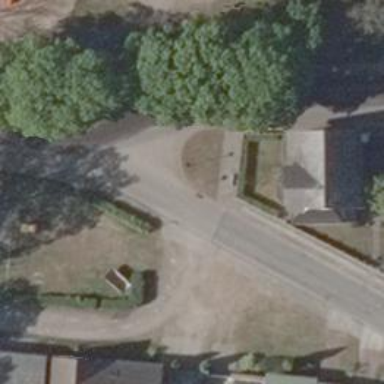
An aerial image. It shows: Residential road with concrete surface.